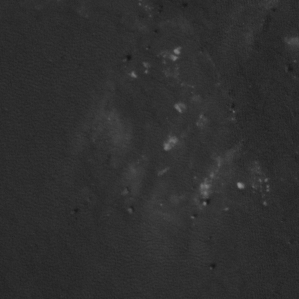
Label: non_frost